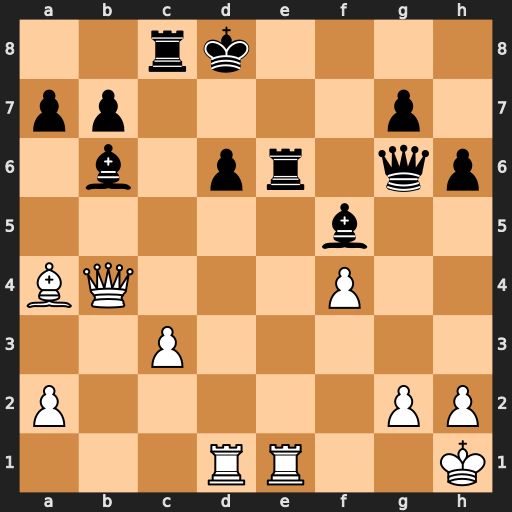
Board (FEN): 2rk4/pp4p1/1b1pr1qp/5b2/BQ3P2/2P5/P5PP/3RR2K
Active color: w
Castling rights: -
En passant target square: -
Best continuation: Rxe6 Qxe6 Rxd6+ Kc7 Rxe6